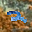
Label: 2